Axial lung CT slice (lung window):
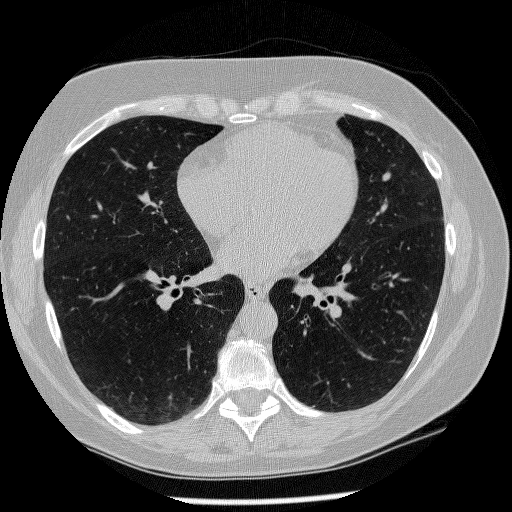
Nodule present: no